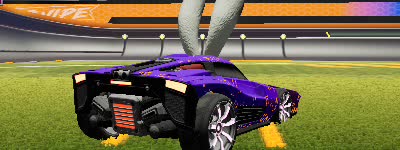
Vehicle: breakout